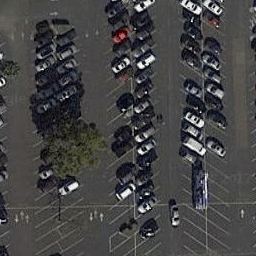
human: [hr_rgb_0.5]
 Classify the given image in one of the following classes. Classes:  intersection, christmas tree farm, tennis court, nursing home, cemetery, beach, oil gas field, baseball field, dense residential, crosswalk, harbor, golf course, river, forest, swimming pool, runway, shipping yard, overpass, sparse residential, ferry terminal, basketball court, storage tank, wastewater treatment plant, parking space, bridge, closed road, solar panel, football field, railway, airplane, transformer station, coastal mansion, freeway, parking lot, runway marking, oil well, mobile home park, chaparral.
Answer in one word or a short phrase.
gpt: parking lot